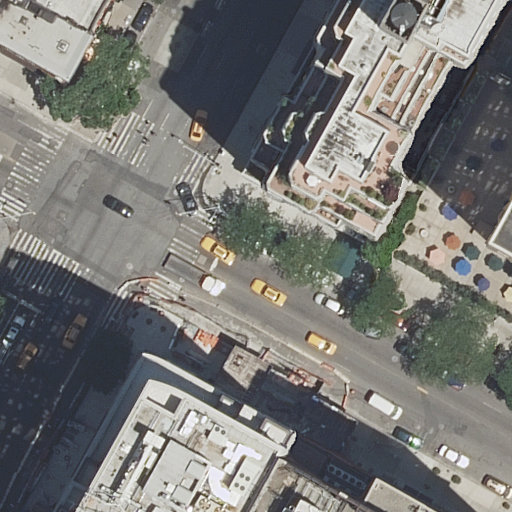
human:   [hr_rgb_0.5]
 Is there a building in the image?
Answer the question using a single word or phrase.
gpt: yes

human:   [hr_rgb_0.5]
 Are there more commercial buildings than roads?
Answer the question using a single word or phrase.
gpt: no

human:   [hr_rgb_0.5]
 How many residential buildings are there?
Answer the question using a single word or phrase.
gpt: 6

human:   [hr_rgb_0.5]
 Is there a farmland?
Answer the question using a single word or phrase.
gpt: no

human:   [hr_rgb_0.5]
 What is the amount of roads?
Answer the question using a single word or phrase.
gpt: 2

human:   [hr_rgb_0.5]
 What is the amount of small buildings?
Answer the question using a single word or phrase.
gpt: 4

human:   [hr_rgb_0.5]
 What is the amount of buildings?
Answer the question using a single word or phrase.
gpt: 6

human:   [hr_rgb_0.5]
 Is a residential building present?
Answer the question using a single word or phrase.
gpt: yes

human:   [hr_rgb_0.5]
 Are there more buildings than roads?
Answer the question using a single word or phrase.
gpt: yes

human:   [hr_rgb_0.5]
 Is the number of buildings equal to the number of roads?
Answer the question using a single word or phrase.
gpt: no

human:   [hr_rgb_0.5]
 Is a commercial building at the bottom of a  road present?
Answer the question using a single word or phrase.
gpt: no

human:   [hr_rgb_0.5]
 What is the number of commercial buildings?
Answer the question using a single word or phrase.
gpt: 0

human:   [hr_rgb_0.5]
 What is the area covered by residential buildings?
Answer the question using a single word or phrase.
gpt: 806m2

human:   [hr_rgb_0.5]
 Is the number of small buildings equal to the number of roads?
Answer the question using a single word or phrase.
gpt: no

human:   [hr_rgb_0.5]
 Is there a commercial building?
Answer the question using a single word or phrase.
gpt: no

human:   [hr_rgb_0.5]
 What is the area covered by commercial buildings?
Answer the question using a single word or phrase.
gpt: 0m2

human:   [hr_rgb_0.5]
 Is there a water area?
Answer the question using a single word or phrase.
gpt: no

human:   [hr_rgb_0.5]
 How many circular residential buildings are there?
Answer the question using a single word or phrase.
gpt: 0

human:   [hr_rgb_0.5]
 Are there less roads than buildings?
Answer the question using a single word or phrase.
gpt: yes

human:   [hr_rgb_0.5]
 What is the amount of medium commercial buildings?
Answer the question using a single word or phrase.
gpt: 0

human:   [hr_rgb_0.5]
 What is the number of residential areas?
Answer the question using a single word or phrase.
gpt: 0

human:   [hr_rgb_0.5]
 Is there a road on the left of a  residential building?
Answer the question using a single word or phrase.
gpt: yes

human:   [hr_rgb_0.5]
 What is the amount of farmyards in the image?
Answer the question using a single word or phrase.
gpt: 0

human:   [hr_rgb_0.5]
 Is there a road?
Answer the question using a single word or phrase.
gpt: yes

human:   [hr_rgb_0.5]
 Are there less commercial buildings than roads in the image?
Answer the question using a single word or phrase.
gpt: yes

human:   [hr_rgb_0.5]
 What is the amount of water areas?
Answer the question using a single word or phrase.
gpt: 0

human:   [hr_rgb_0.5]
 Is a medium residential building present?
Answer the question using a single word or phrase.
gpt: yes

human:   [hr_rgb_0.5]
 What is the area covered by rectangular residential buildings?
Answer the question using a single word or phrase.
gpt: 113m2

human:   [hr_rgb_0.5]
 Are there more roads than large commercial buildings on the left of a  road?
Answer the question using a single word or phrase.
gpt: yes

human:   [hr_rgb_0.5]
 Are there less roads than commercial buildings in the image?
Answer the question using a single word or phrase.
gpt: no

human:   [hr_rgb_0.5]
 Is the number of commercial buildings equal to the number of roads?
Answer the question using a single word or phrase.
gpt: no

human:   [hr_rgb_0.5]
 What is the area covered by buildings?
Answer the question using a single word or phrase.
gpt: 806m2

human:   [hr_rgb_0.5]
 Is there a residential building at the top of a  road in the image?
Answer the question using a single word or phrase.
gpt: yes

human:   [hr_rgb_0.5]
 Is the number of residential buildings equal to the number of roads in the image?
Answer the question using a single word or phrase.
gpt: no

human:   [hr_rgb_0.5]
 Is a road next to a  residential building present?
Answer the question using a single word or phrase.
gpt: yes

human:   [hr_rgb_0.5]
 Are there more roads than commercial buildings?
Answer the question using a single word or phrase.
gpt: yes

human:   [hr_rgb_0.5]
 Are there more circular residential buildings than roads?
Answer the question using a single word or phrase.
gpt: no

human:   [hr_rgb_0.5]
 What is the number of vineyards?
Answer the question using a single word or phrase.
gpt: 0

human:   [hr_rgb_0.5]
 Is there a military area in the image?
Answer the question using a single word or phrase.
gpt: no

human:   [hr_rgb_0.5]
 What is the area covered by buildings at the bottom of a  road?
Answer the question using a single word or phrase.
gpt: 276m2

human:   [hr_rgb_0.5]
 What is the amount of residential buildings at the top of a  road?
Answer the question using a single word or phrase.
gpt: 4

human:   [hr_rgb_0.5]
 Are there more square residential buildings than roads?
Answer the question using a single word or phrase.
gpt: no

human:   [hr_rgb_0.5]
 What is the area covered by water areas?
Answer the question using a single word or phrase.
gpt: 0m2

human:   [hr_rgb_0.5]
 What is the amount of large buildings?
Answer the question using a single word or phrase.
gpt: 0

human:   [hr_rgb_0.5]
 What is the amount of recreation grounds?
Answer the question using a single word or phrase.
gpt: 0

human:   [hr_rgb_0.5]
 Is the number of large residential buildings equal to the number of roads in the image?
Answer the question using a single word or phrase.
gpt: no

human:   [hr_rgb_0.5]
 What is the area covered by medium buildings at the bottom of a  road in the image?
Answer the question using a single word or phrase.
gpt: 244m2

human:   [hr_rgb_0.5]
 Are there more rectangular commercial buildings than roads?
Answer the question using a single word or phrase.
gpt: no

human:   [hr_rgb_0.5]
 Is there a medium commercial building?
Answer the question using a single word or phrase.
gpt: no

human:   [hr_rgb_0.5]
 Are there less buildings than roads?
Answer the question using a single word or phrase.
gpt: no

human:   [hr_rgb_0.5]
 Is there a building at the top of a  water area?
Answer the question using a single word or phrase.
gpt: no

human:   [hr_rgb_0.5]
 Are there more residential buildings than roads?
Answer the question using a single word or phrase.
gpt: yes

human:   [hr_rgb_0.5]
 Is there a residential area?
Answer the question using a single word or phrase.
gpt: no

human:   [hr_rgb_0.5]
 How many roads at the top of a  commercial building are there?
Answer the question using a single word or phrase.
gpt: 0

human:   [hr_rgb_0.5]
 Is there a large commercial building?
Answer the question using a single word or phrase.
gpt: no

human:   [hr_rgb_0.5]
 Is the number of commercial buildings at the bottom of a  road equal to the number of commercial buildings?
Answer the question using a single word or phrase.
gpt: yes

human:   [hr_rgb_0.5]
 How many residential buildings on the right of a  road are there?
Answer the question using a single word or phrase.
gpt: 3

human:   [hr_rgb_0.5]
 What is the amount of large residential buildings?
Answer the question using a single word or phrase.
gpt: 0

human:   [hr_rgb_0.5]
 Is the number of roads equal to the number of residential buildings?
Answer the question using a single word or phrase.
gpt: no

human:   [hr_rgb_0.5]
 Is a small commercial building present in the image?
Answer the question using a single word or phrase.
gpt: no

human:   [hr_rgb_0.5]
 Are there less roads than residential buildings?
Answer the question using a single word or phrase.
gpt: yes

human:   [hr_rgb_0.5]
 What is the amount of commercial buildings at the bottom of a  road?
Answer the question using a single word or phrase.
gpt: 0

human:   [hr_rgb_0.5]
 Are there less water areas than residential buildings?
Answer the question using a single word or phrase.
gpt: yes

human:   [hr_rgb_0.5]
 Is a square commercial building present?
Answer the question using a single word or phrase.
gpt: no